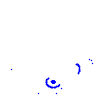
Particle: kaon